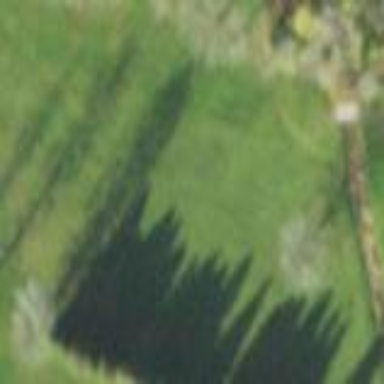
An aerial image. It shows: Grassy area designated as golf fairway.